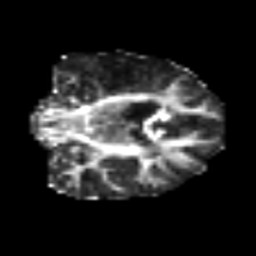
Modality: FA
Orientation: coronal
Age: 54
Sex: male
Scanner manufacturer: siemens
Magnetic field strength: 3 T
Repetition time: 6.1 s
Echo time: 0.101 s